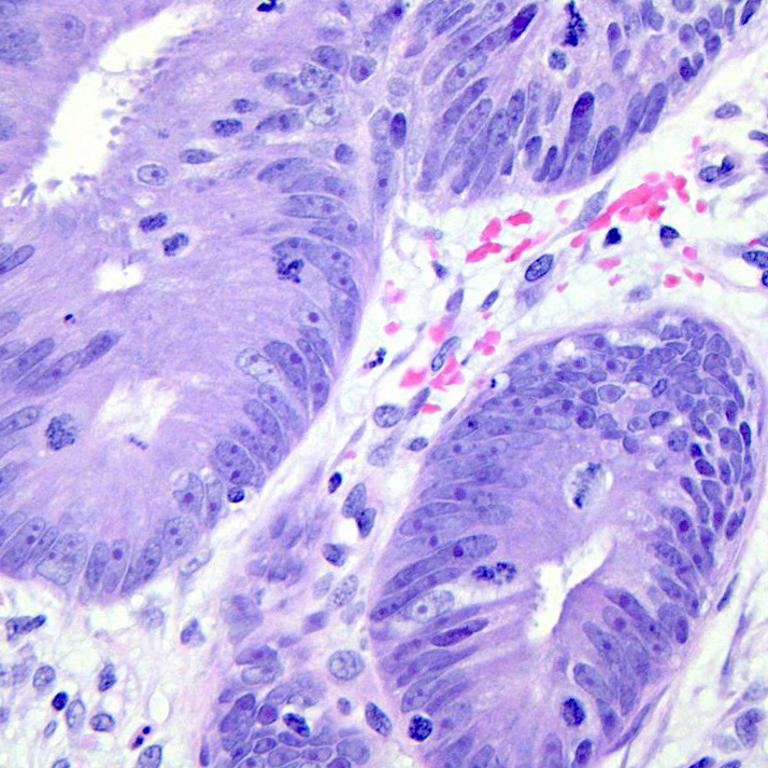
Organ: colon
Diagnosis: adenocarcinomas